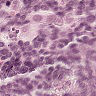
Metastatic tissue present: yes